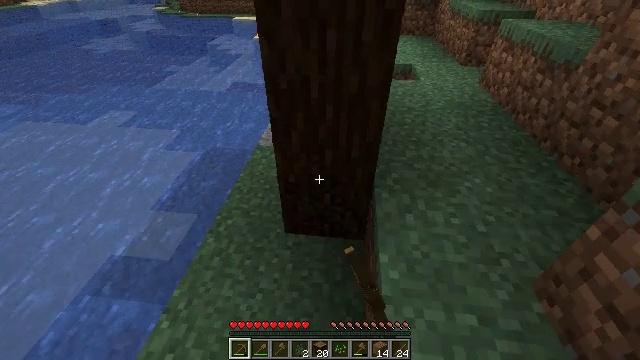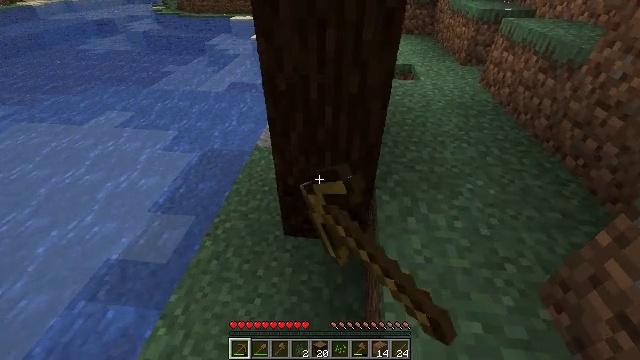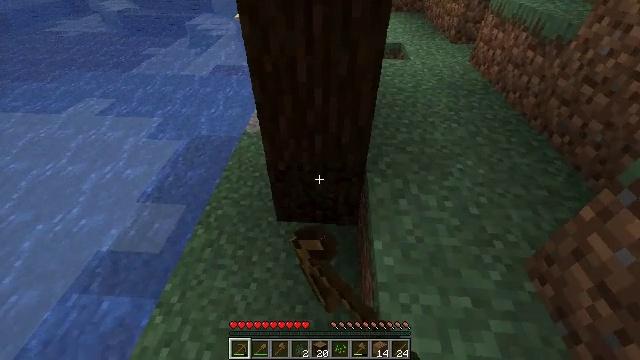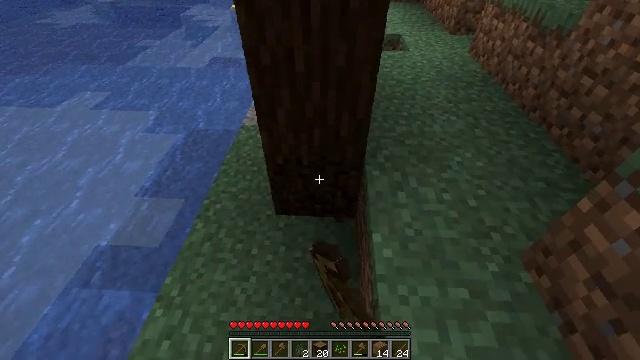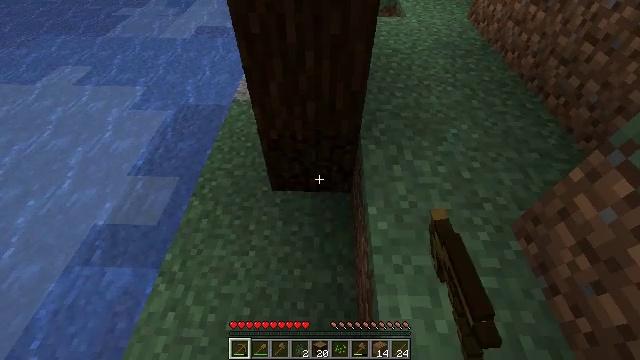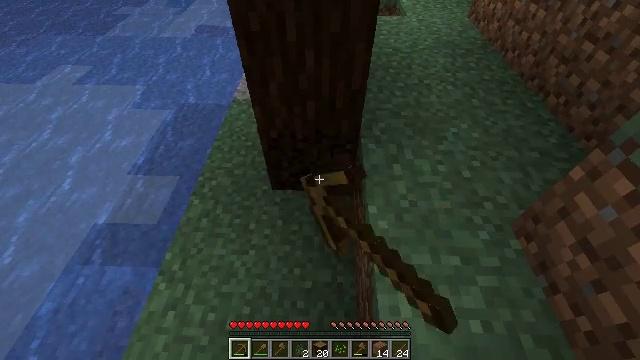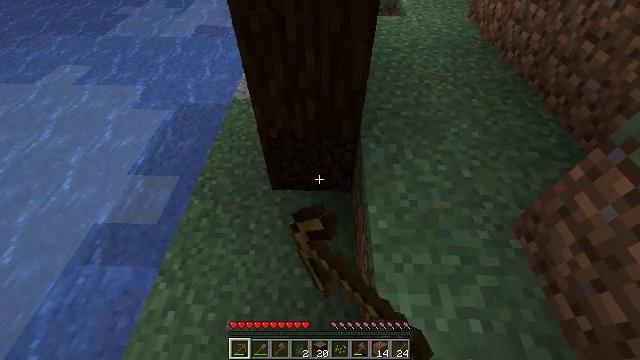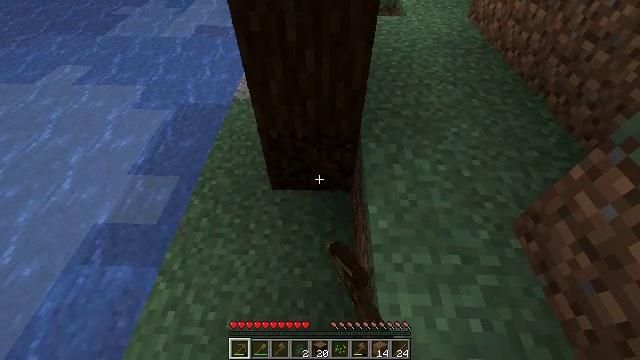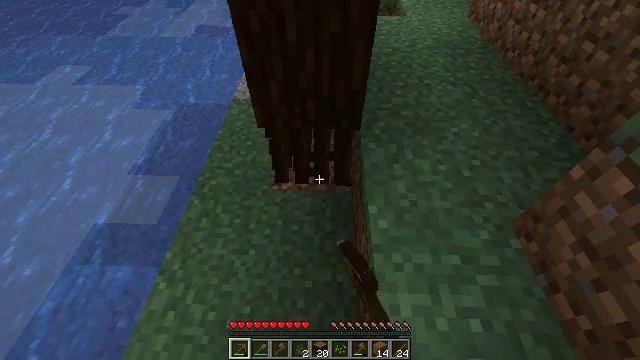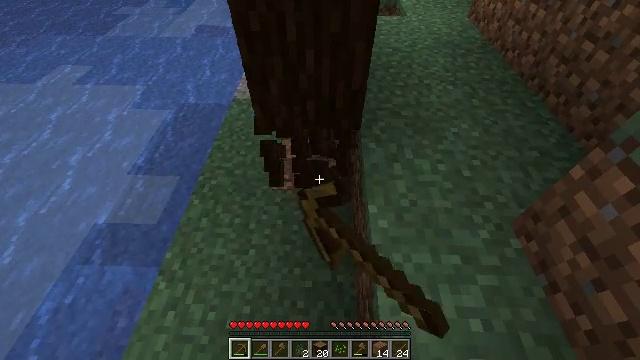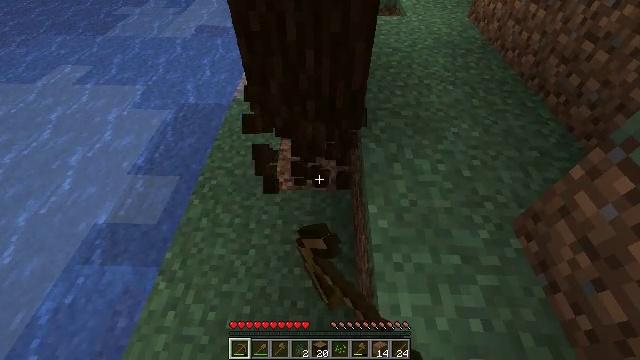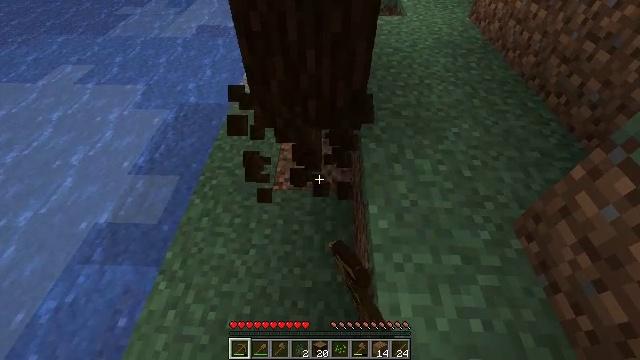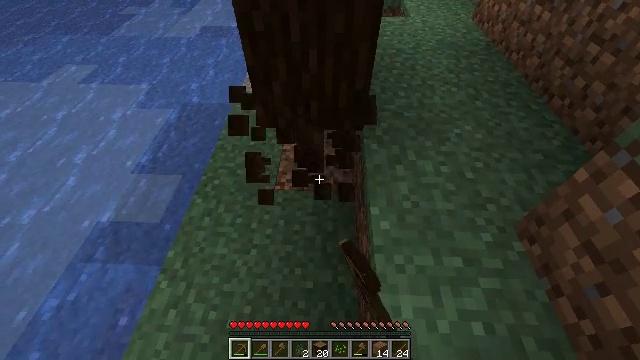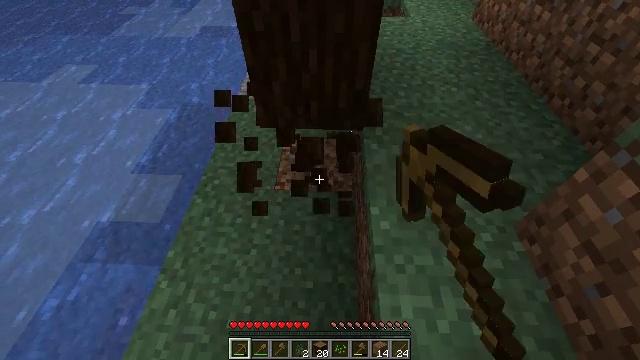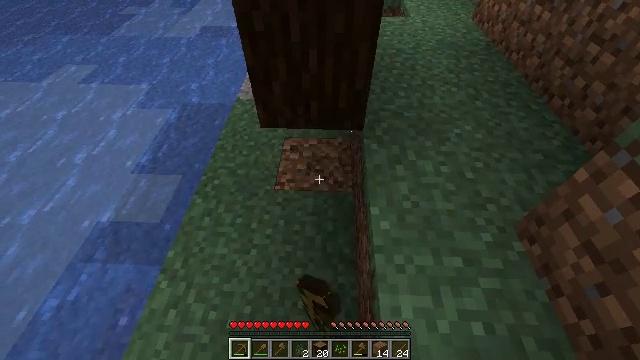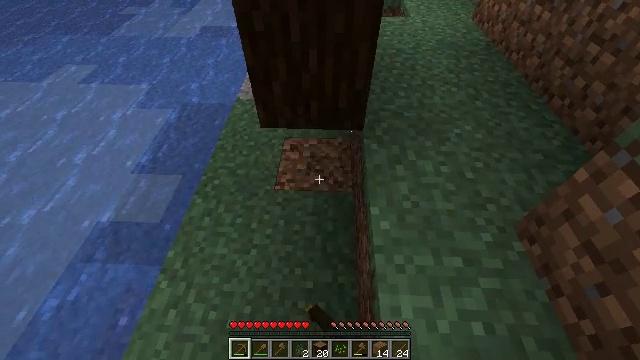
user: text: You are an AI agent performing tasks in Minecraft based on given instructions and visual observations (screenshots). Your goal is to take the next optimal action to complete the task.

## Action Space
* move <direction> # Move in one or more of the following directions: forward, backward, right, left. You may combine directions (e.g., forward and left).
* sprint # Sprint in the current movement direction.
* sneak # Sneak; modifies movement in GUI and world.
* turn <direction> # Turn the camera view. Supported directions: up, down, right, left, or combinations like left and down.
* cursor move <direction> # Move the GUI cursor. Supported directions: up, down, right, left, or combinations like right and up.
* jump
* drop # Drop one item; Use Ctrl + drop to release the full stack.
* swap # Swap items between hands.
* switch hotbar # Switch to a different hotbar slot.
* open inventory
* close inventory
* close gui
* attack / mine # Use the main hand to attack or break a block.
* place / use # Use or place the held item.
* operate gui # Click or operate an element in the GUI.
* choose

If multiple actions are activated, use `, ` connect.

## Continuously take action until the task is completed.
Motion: motion action
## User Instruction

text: Mine the spruce log from the forest.
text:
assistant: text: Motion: attack / mine
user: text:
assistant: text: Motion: turn right and down, attack / mine
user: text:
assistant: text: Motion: turn down, attack / mine
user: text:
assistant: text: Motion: turn right and down, attack / mine
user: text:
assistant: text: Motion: attack / mine
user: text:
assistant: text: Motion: attack / mine
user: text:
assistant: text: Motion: attack / mine
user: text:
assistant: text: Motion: attack / mine
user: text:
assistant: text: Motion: attack / mine
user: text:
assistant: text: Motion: attack / mine
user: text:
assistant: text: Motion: attack / mine
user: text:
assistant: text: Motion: attack / mine
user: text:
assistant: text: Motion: attack / mine
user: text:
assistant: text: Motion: attack / mine
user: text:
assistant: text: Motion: attack / mine
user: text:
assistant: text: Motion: move forward, turn up, attack / mine
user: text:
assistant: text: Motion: move forward, turn right and up, attack / mine
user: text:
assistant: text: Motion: move forward, turn left and up, attack / mine
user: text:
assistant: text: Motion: move forward, attack / mine
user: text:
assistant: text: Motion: move forward, attack / mine
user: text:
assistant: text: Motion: move forward, turn up, attack / mine
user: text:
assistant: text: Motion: turn up, attack / mine
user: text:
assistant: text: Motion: turn left and up, attack / mine
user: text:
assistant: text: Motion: turn up, attack / mine
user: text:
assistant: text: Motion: turn left and up, attack / mine
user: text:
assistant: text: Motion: turn right and down, attack / mine
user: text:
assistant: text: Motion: attack / mine
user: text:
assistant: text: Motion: attack / mine
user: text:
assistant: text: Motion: attack / mine
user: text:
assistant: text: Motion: attack / mine